Question: I've got a two column layout that I'd like to add some padding\margin to the right column without pushing the content off screen. In my illustration the arrow points to where I'd like the extra space to be. When I add margin or padding to the red div it pushes the red div off the screen to the right, I'd like to avoid that. Is there a reccomended way to do this? Maybe a wrapper div or something? Thanks

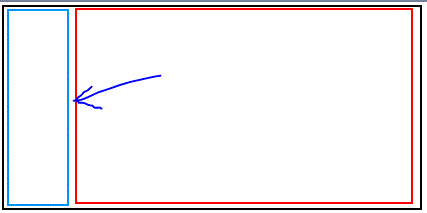
Answer: Without seeing the code, all I can tell you is...
If you don't want the content pushed off the screen, then the 'width' of all of your elements -- including 'margin' and 'padding' -- must add up to no more than 100% or the max pixel width you want. (And frequently, when mixing pixels and percentages, you probably want even less.)
Here is a simple example:
'''
<div id="left"></div>
<div id="right"></div>
#left{
border:1px solid red;
width:20%;
height:50px;
margin-right:4%;
float:left;
}
#right{
border:1px solid red;
width:75%;
height:50px;
float:left;
}
'''
<URL>